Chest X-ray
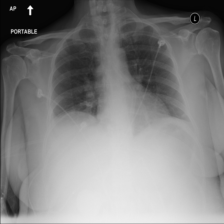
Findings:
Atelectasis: positive
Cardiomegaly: negative
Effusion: positive
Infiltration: negative
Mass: negative
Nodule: negative
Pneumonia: negative
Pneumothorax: negative
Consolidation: negative
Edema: negative
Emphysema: negative
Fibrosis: negative
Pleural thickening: negative
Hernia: negative